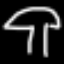
Label: mushroom